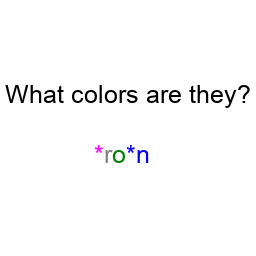
Color: magenta, gray, green, blue, blue
Color name shown: brown
Background color: white
Question text color: black